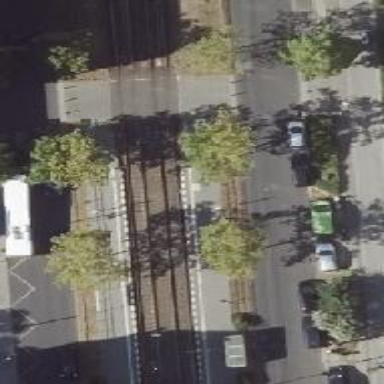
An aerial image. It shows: Platform for public transport with shelter. This railway platform is for trams.